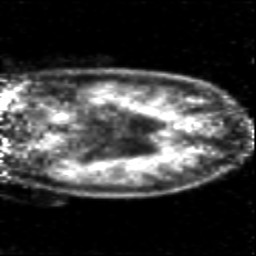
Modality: PET
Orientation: coronal
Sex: male
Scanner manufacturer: siemens